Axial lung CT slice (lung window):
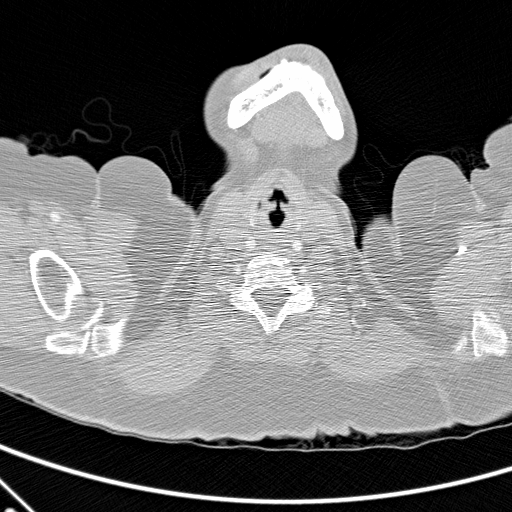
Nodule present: no